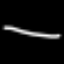
Label: line